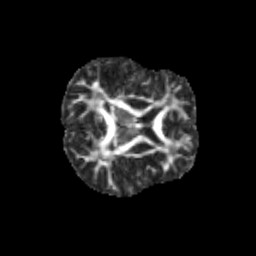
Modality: FA
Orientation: axial
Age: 10
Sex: female
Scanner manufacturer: siemens
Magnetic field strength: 3 T
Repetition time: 3.8 s
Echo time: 0.07 s